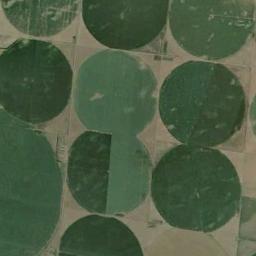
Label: circular_farmland